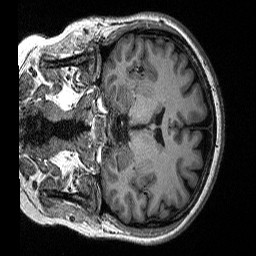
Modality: T1w
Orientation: coronal
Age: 46
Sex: female
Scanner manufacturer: siemens
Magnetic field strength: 3 T
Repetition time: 2.3 s
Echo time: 0.00298 s